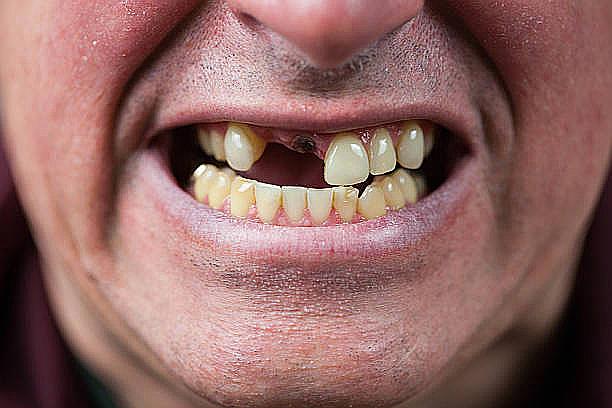
Condition: hypodontia